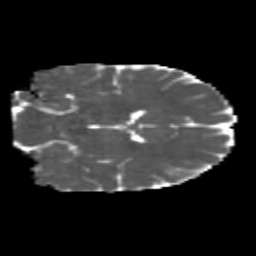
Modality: MD
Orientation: coronal
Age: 23
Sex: male
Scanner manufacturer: siemens
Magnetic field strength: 3 T
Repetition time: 1.8 s
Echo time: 0.07 s